Field crop: tomato
Growth stage: 1
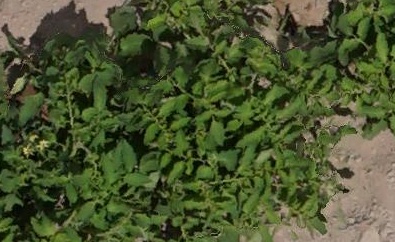
Species: tomato